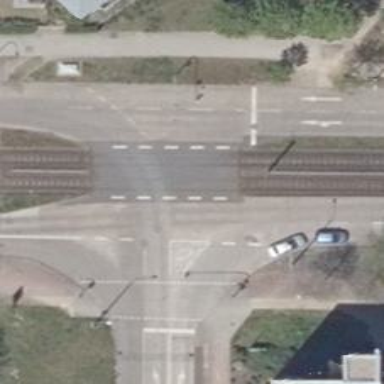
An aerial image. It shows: Tram level crossing on the railway.